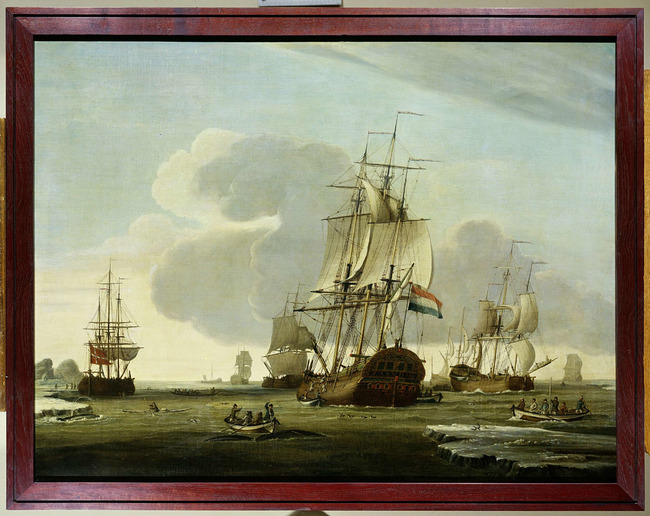
Title: De Groenlandvaarder 'Zaandam' van rederij Claes Taan en , Zn, Zaandam, op de walvisvangst
Artist: Jochem de Vries (active ca. 1753-ca. 1789)
Earliest date: 1772
Latest date: 1772
Genre: painting
Iconography: Walvis
Keywords: marine (genre), sailing ship, whaleship, full-rigged ship, row boat, fish (activity), whaling